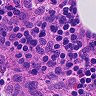
Metastatic tissue present: no